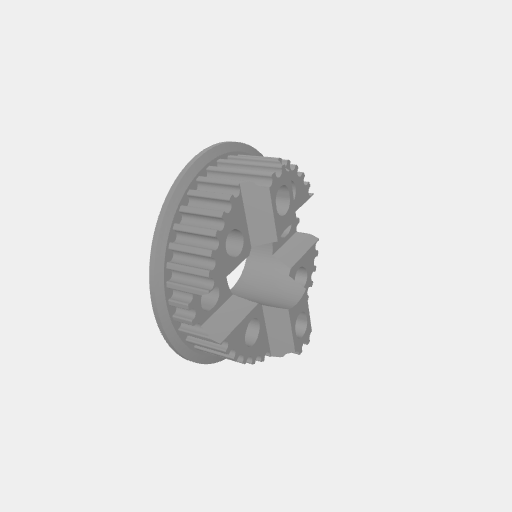
Part: Pulley3P14ID36T